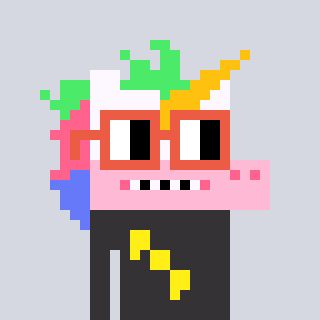
a pixel art character with square orange glasses, a unicorn-shaped head and a grayscale-colored body on a cool background